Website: crate-barrel
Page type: billing-address
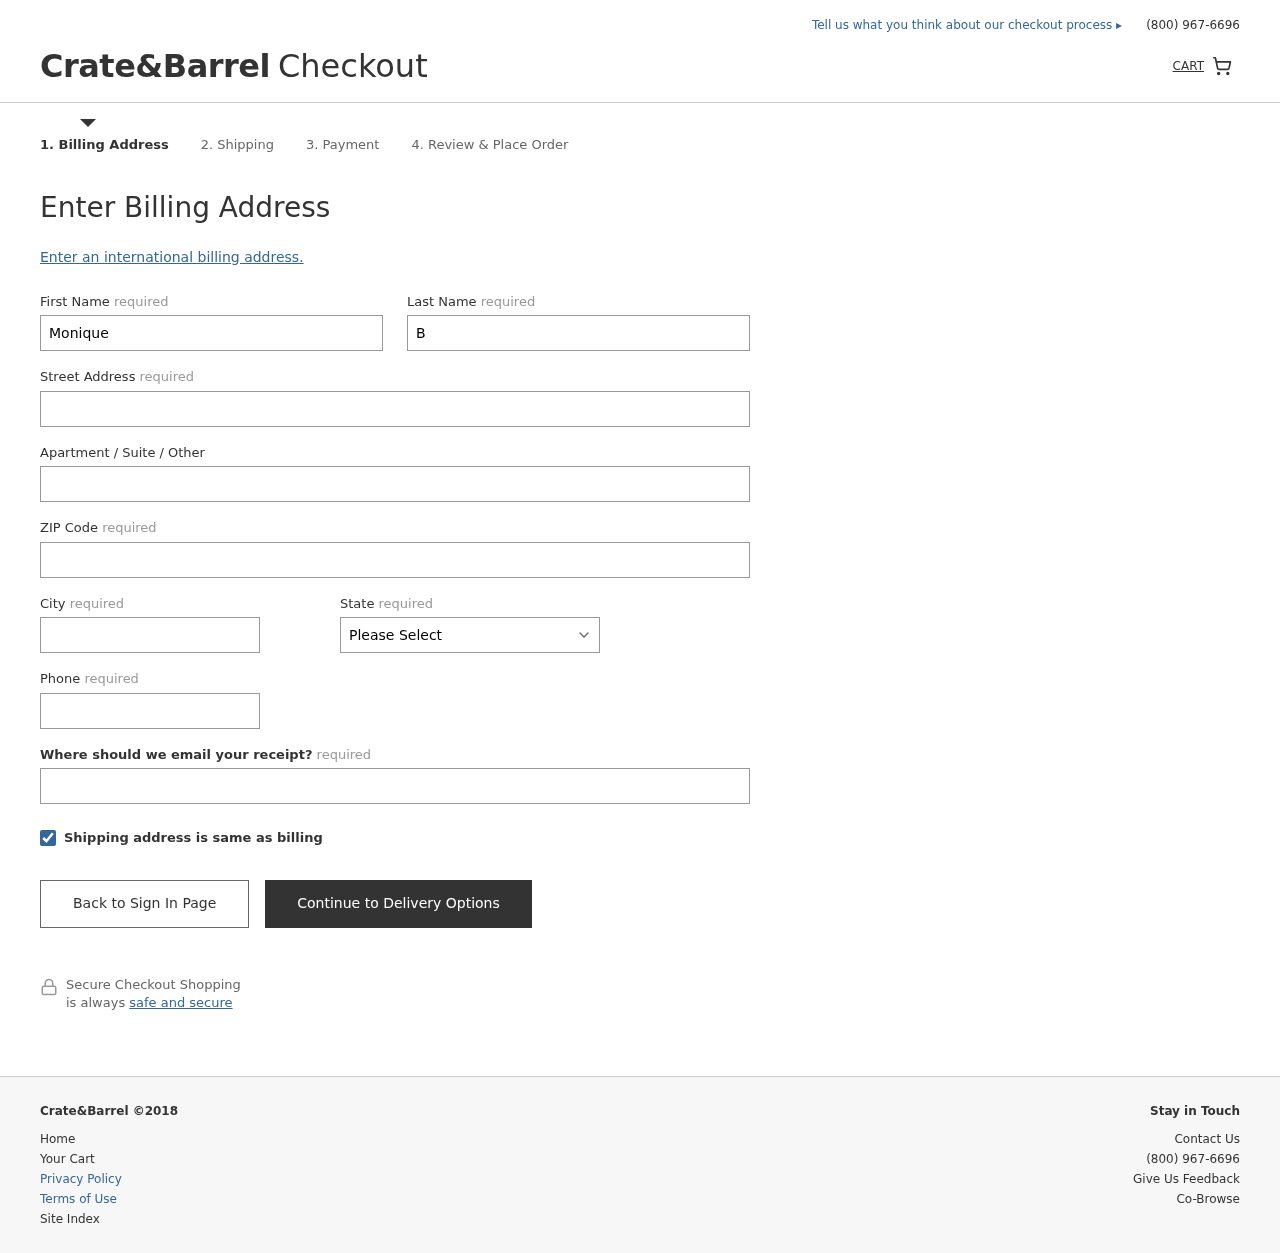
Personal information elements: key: PII_STATE
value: Wyoming
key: PII_FIRSTNAME
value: Monique
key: PII_LASTNAME
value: Baker
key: PII_STREET
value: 56482 Michael Extension
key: PII_STREET2
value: Apt. 197
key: PII_POSTCODE
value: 18788
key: PII_CITY
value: Darinview
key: PII_PHONE
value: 2193453129
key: PII_EMAIL
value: monique_baker@gmail.com